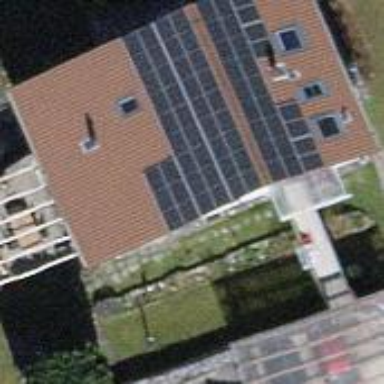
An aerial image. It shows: Solar power generator with photovoltaic panels.